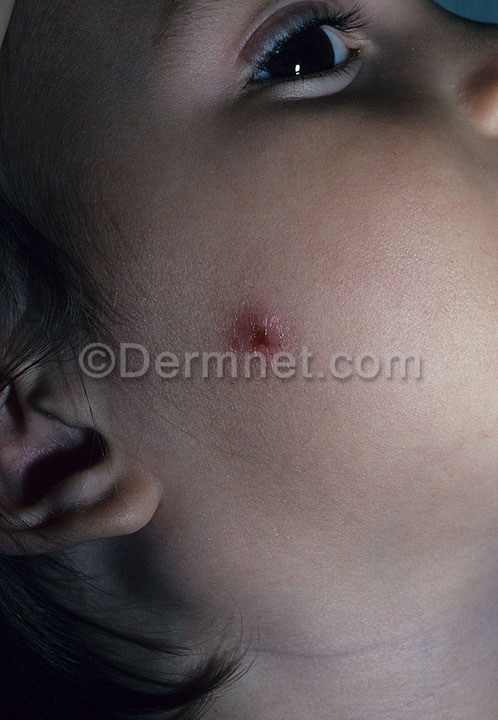
Disease: Scabies Lyme Disease and other Infestations and Bites